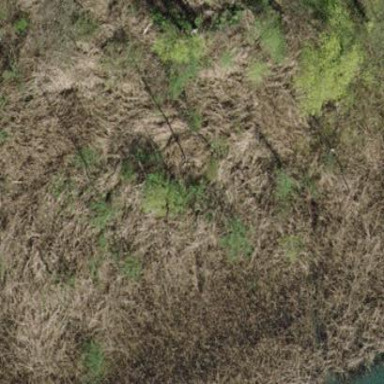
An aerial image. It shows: Swamp in wetland area.